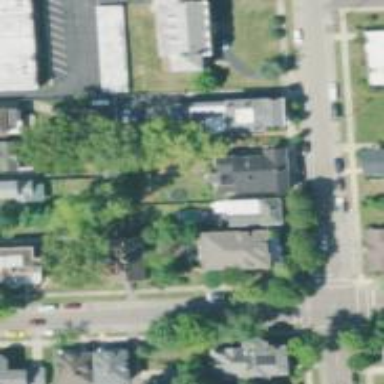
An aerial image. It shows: Neighbourhood with historic district.